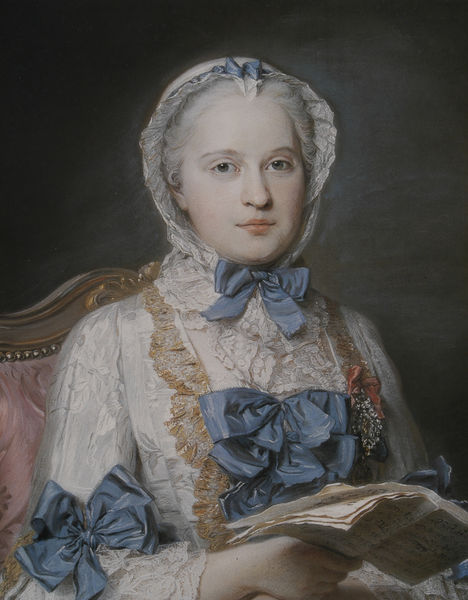
Titel: Marie-Joséphe de Saxe
Künstler: Maurice Quentin de La Tour
Standort: Dresden
Institution: Gemäldegalerie Alte Meister
Schlagwörter: blau, blätter, dunkel, gemälde, hand, weiß, mädchen, ocker, sitzen, blume, braun, elegant, frankreich, frau, grau, haar, hell, holz, hut, kleid, licht, mund, nase, pastell, schwarz, stuhl, zeichnung, blick, dame, rot, haube, malerei, schleife, alt, jung, mütze, wand, augen, band, barock, blass, gesicht, mensch, spitze, ärmel, bildnis, hände, portrait, porträt, rückenlehne, busch, gold, haare, halbfigur, reich, sessel, sitzend, spitzen, schleifen, borte, brosche, hübsch, kinn, lippen, puder, rokoko, rosa, rouge, seide, zart, hellblau, perücke, papier, papiere, sofa, lehne, sitz, noten, romantik, bordüre, polster, lesen, stuhllehne, rüschen, nägel, buch, porzellan, text, orden, kunst, damast, puppe, heft, seiten, brief, briefe, lesend, schriftstück, bänder, direkt, perrücke, gepudert, grauhaarig, polstersessel, pastellzeichnung, polstermöbel, la tour, aufsehen, spitzenhaube, rüchen, spitzenhäubchen, haltenb, haube+rüschen, stuhl lehne gold, grauhaari, menschbuch